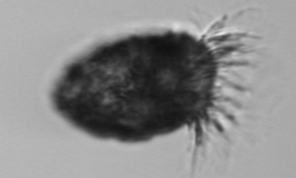
Label: Stenosemella_pacifica